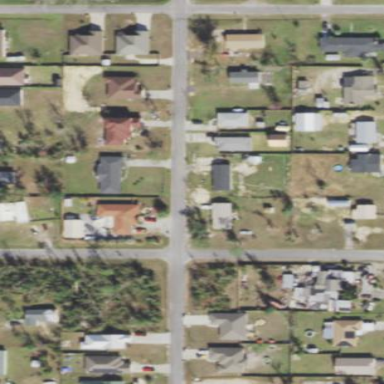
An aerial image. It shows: This residential area consists of single-family homes.